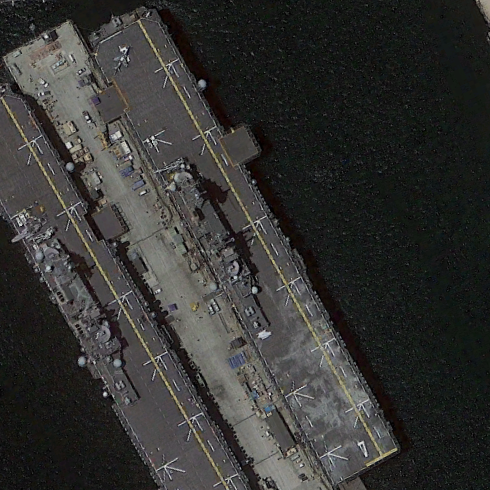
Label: assault